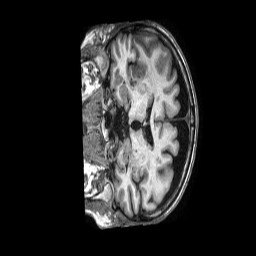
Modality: T1w
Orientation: coronal
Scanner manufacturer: philips
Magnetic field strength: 1.5 T
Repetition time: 0.007056 s
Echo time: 0.003194 s